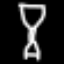
Label: hourglass